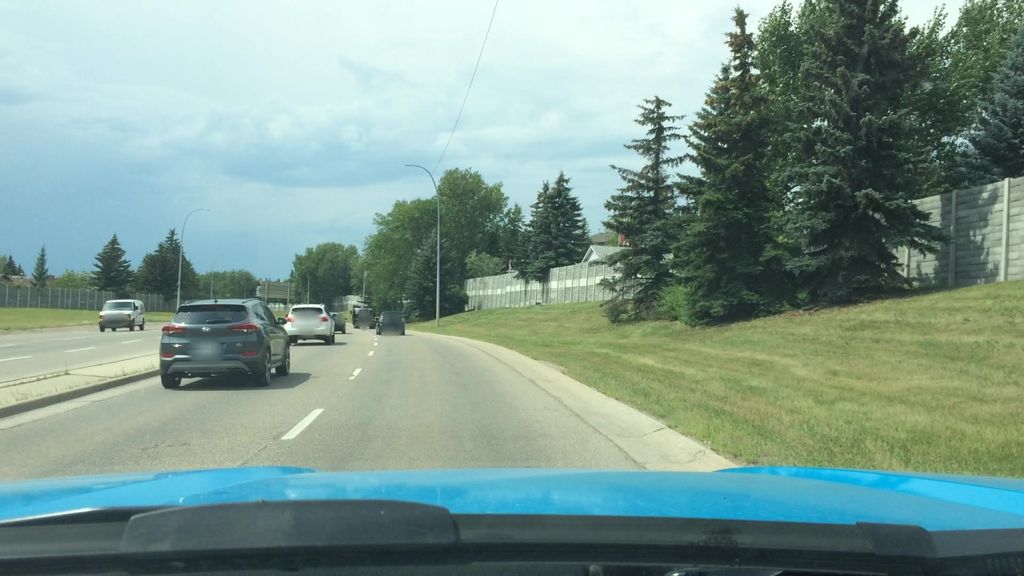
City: calgary